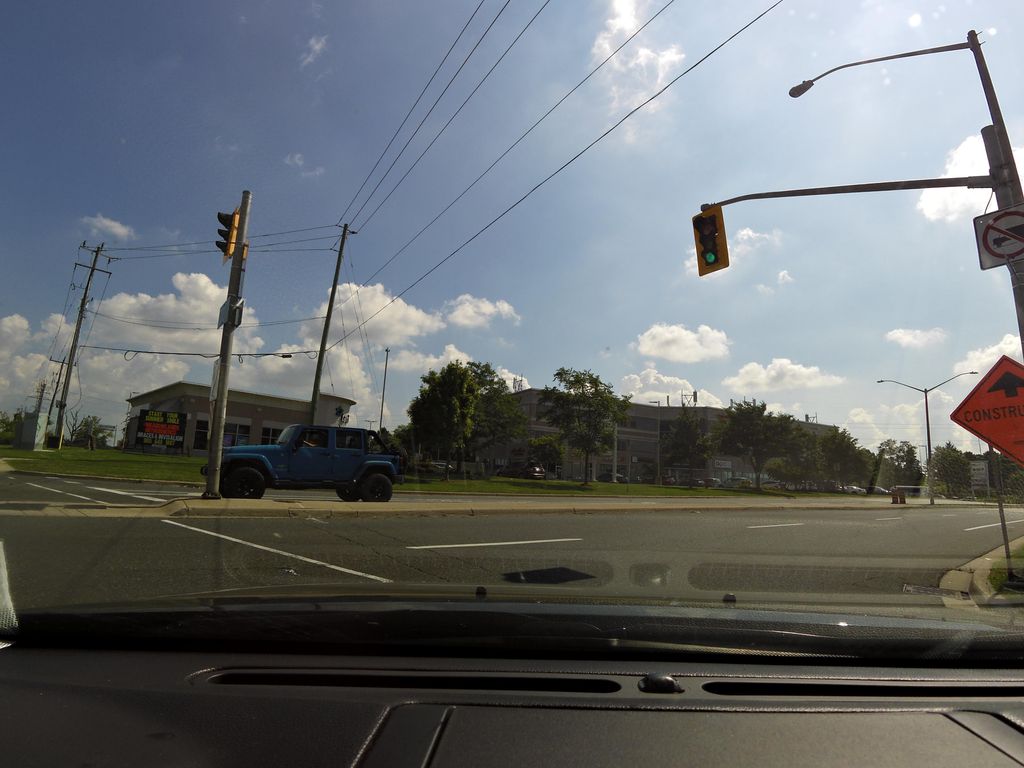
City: hamilton